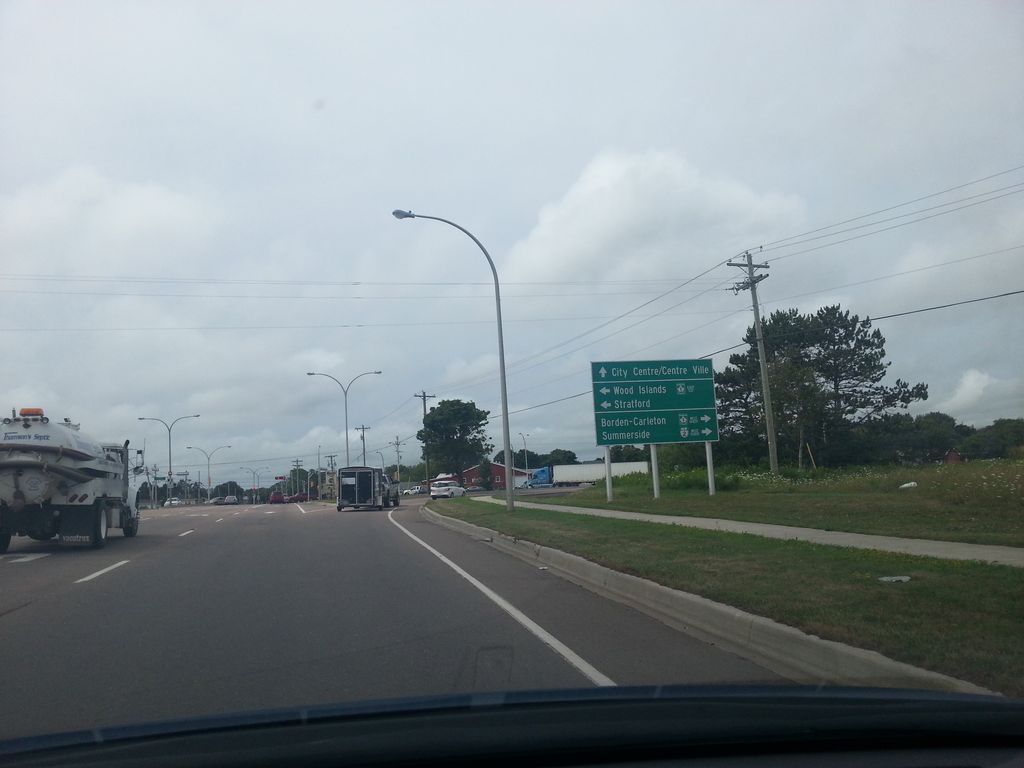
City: charlottetown